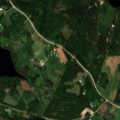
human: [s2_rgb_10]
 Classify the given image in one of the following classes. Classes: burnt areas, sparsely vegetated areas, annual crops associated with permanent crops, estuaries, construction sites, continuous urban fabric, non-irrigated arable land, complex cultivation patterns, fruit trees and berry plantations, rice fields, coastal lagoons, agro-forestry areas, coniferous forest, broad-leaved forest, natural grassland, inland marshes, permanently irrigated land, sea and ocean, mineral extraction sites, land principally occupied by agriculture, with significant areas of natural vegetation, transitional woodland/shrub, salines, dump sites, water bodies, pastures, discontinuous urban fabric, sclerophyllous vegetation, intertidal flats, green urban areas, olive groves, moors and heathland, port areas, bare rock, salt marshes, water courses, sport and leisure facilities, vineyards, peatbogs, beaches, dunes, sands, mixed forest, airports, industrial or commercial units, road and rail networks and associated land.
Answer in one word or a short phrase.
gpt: land principally occupied by agriculture, with significant areas of natural vegetation, coniferous forest, mixed forest, water bodies